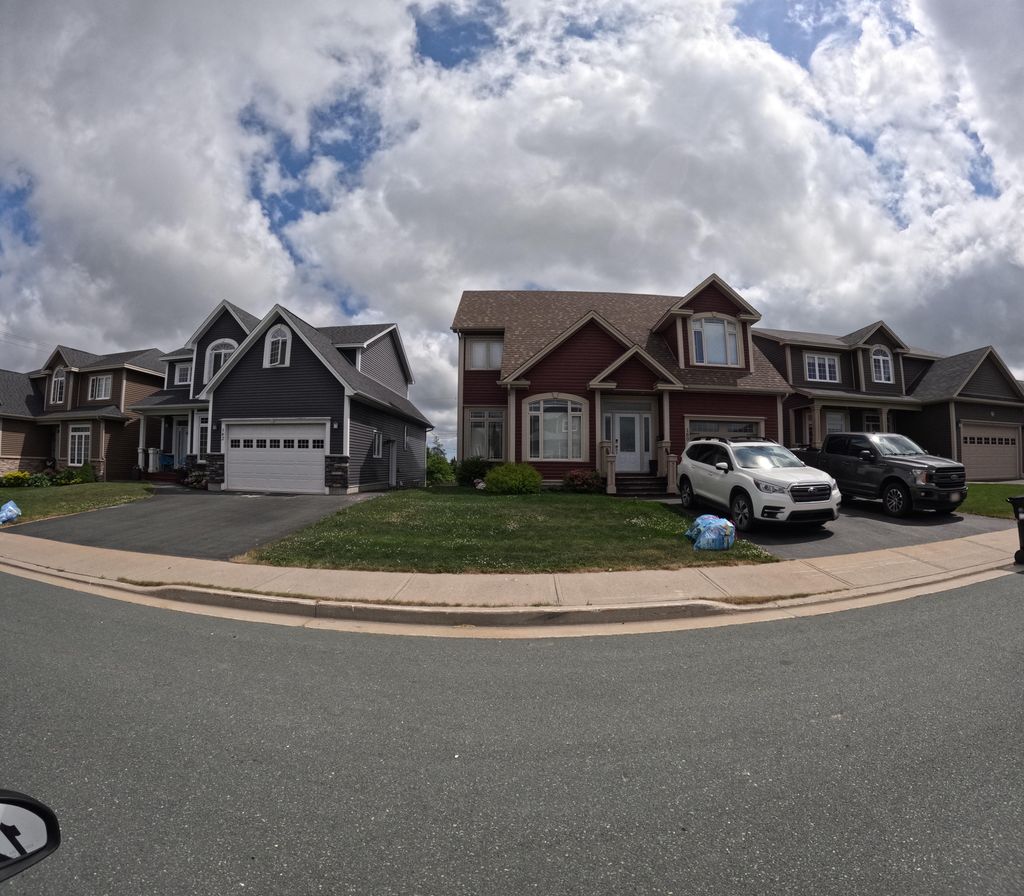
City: st_johns